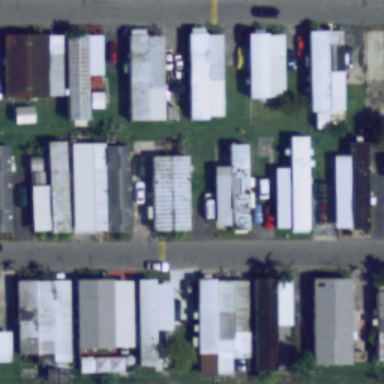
Many mobile homes arranged in lines in the mobile home park .